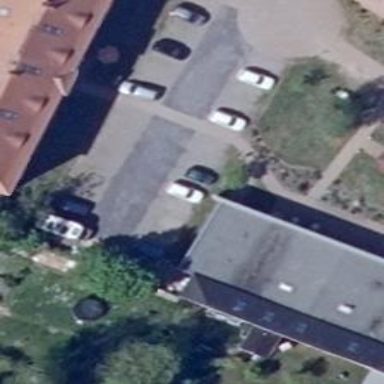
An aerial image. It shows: Parking area with paving stones.